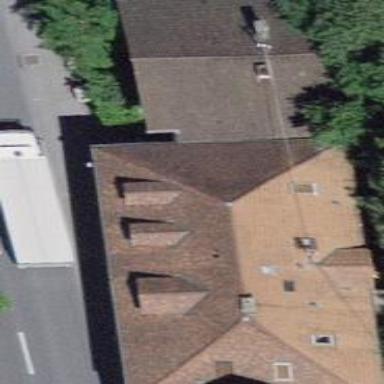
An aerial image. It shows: Hipped roof on residential building.